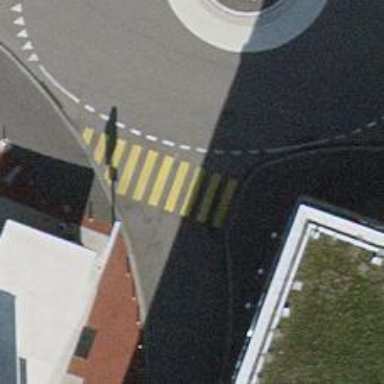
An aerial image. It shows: Asphalt pedestrian road.